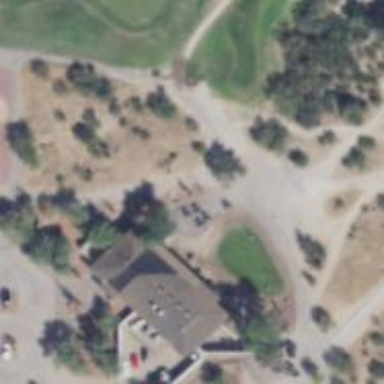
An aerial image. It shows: Path for both roads and golfers.